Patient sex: F
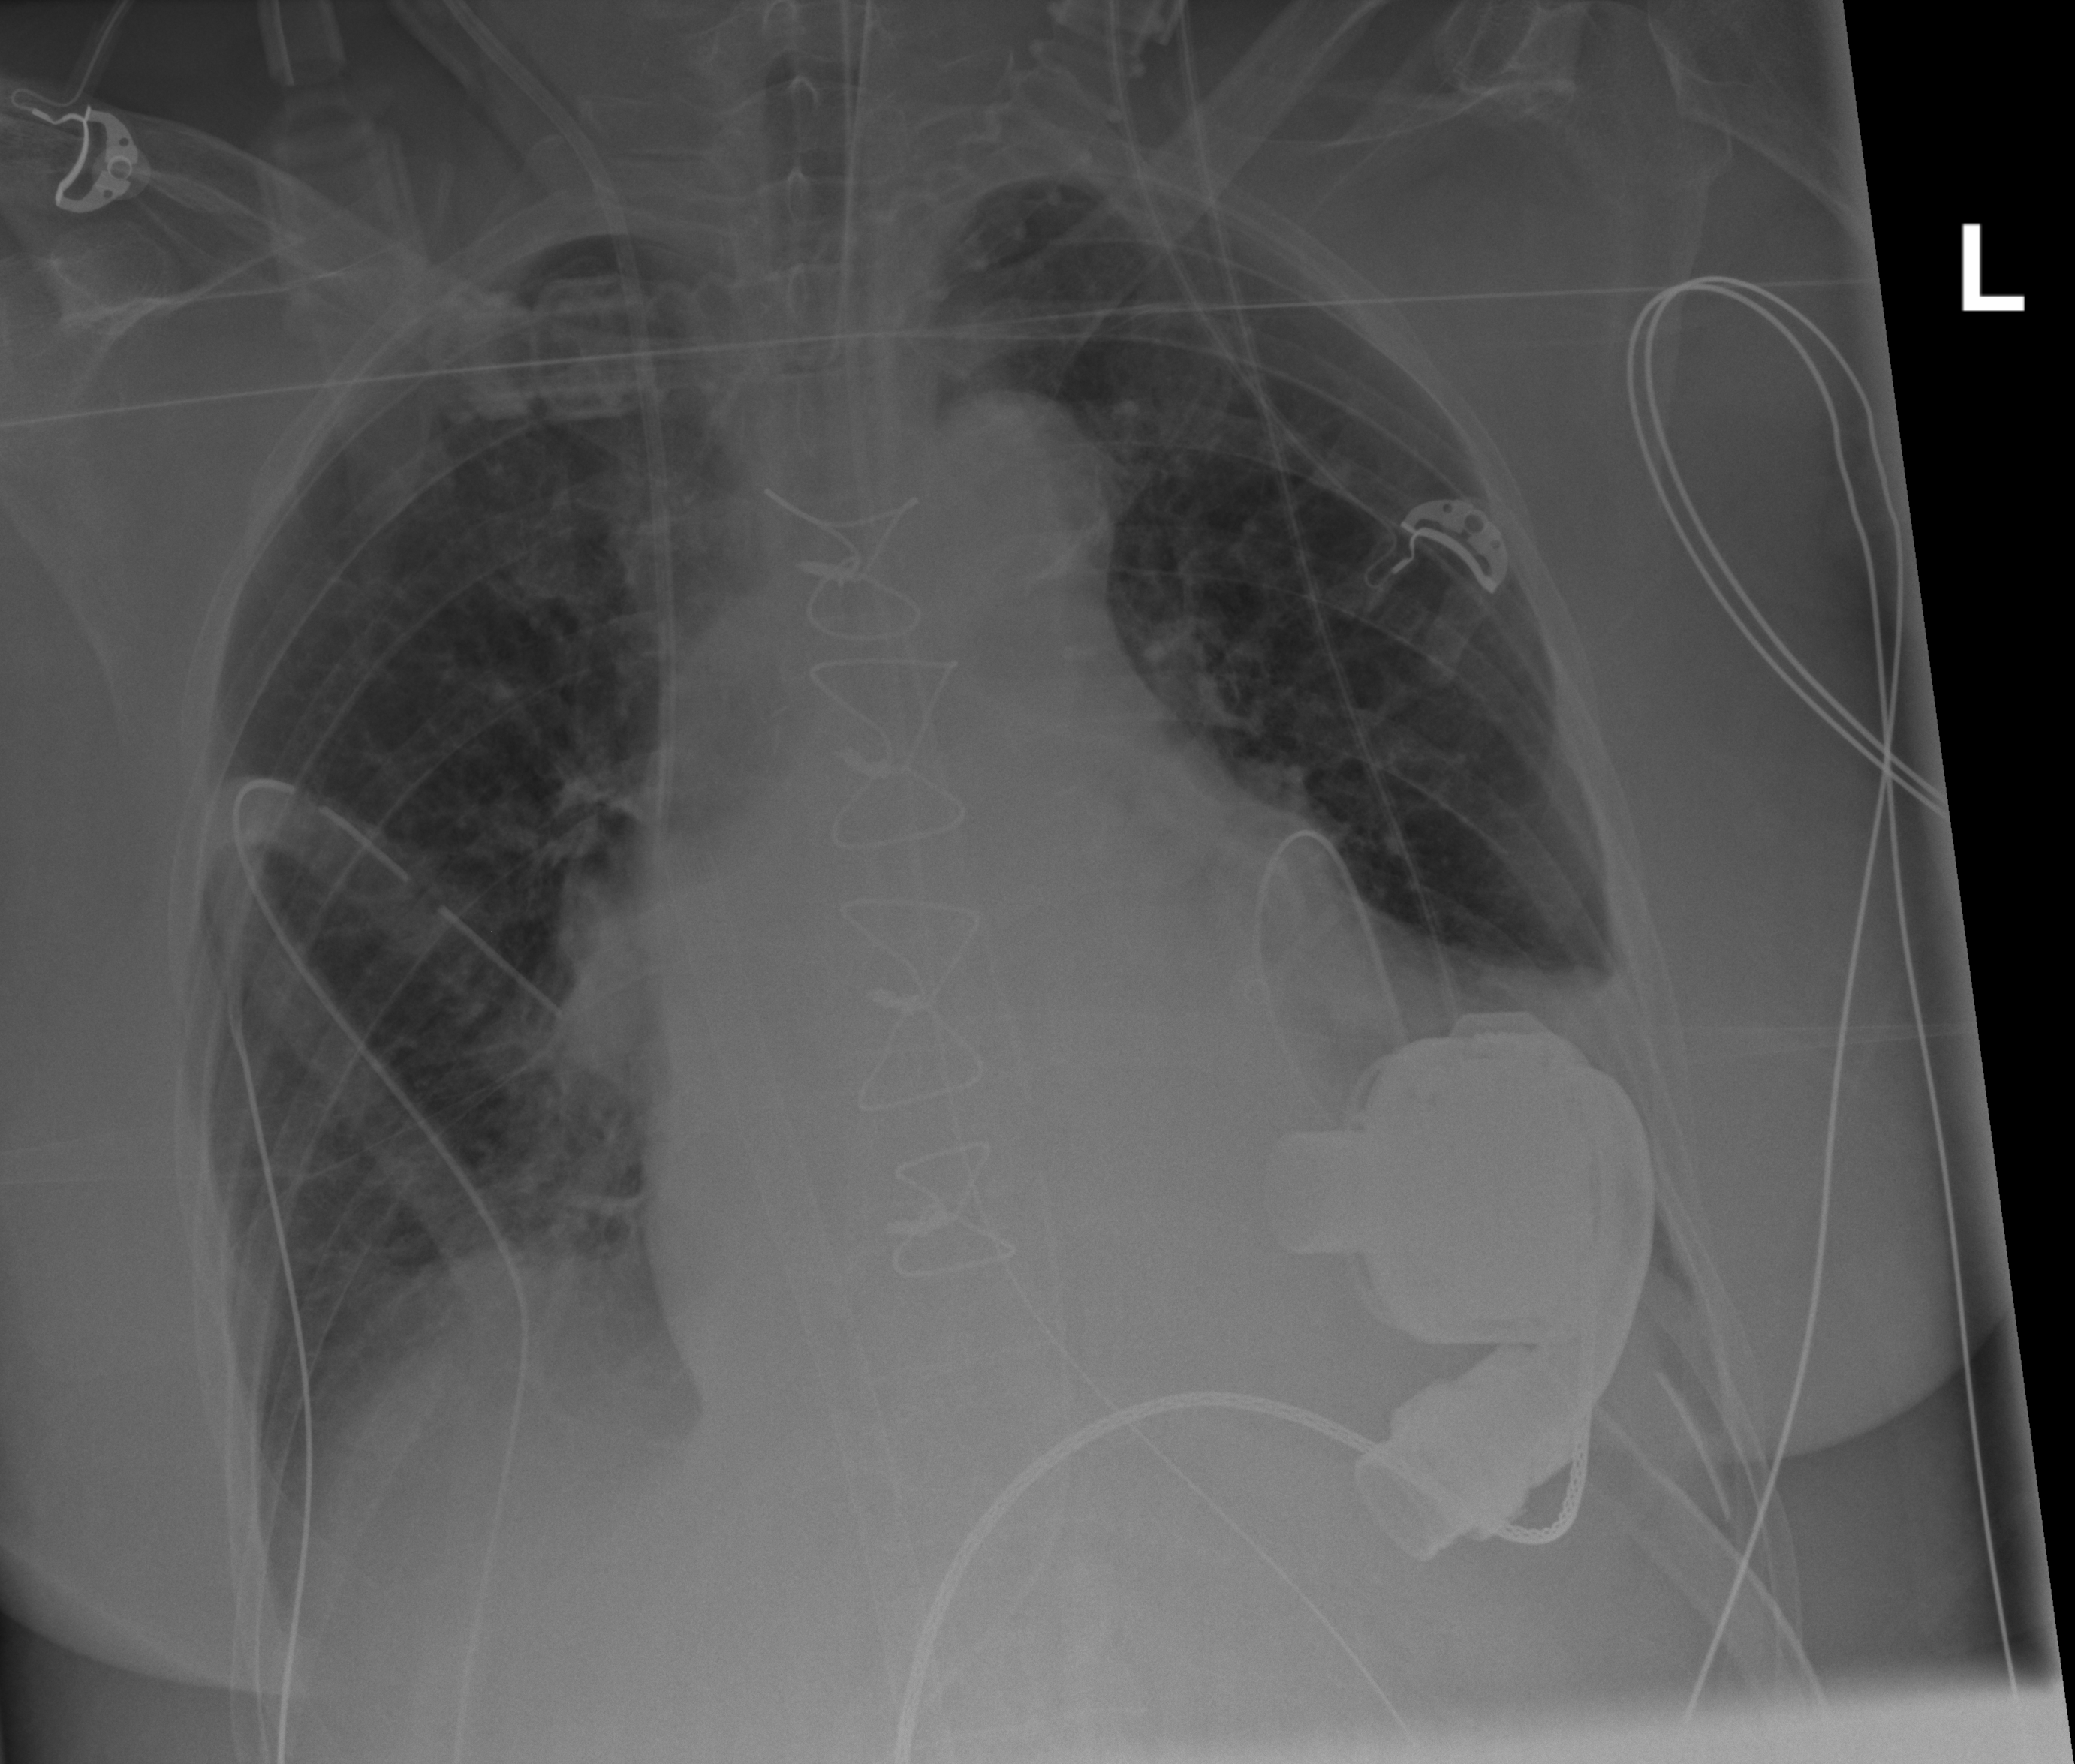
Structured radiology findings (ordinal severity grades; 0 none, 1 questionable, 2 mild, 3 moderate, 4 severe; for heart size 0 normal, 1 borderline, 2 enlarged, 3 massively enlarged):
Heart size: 3
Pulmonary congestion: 2
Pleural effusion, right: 2
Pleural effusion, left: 2
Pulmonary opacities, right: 1
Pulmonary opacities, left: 0
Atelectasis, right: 2
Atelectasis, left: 2